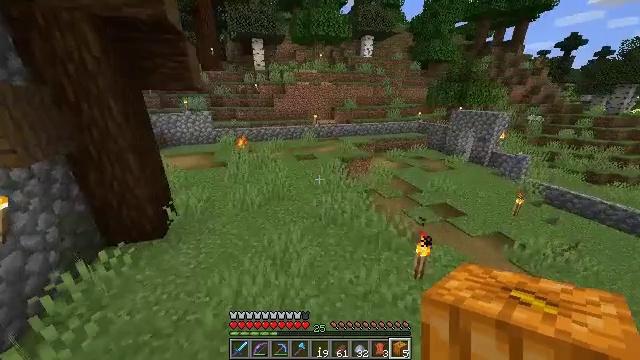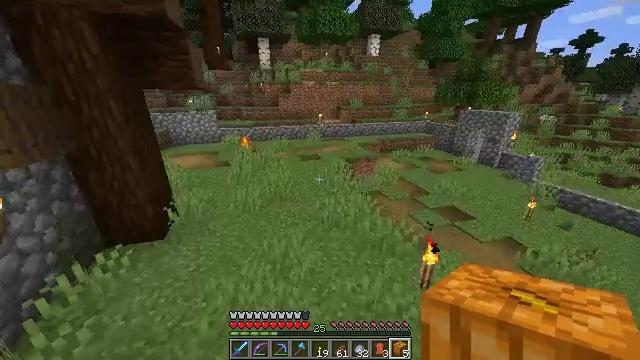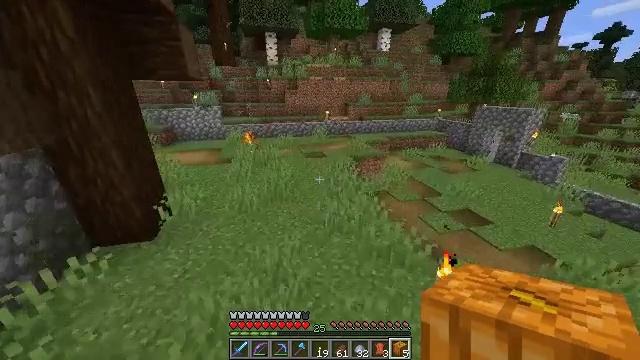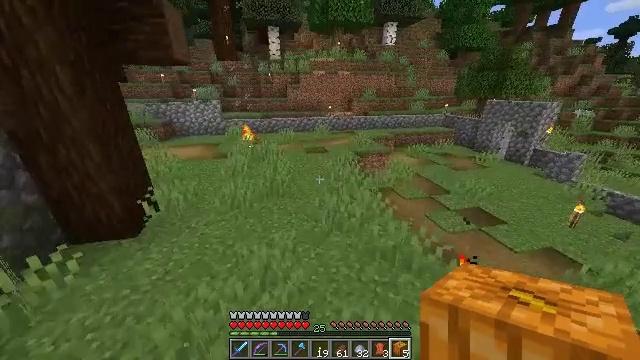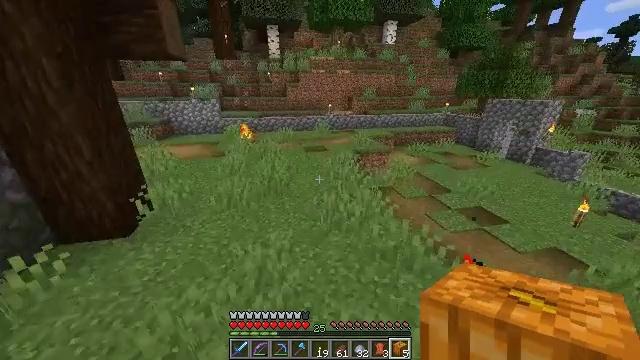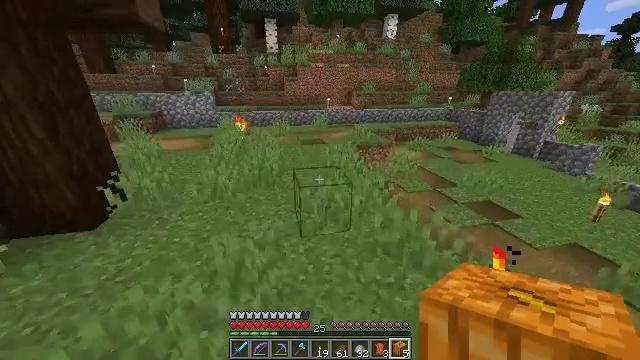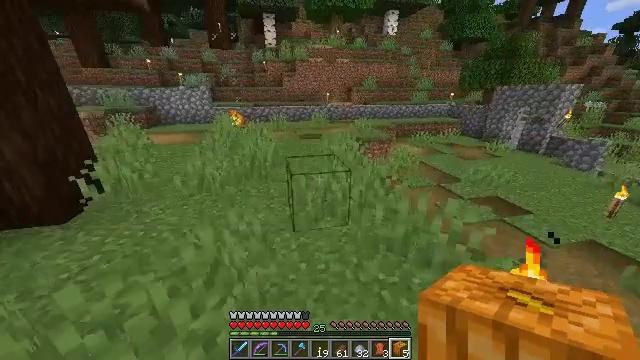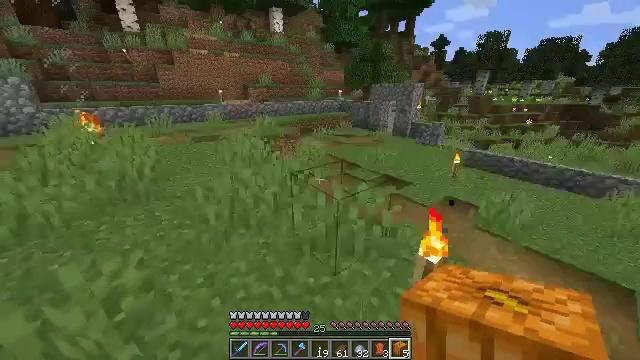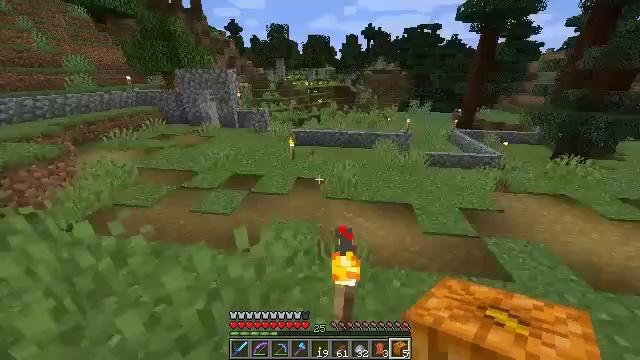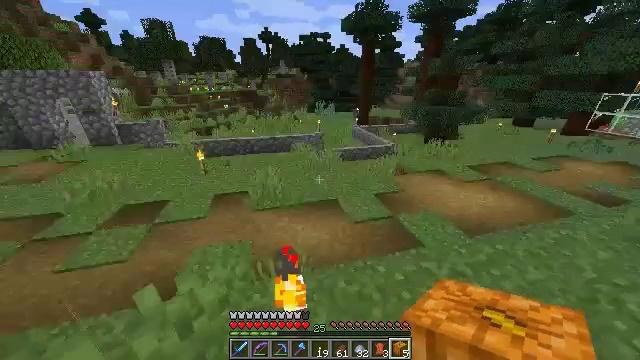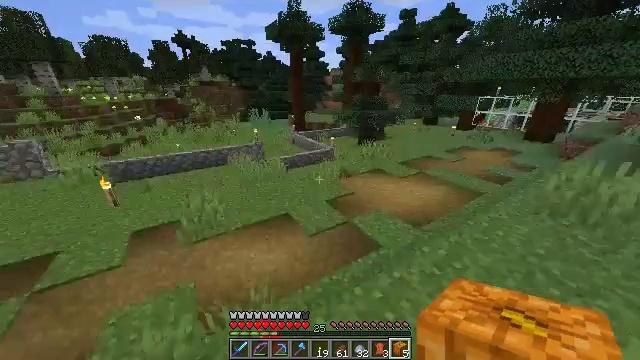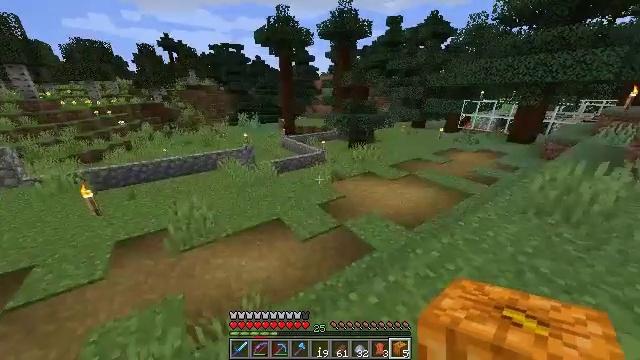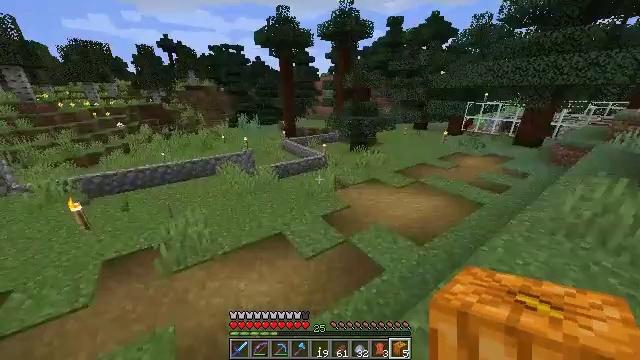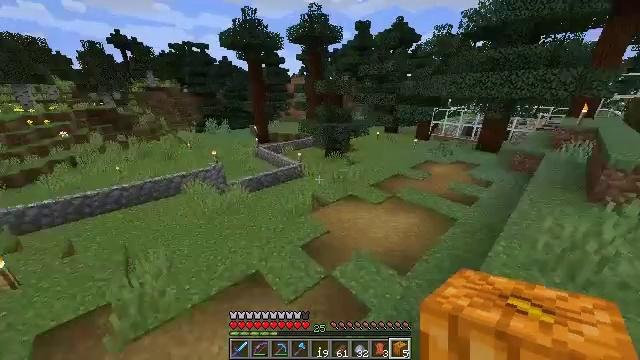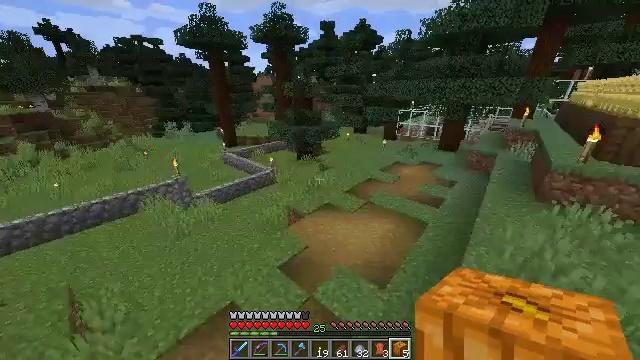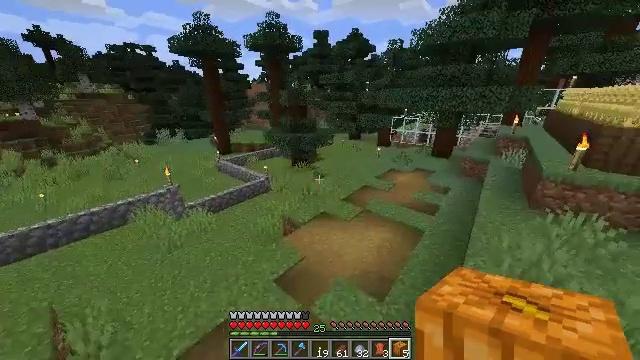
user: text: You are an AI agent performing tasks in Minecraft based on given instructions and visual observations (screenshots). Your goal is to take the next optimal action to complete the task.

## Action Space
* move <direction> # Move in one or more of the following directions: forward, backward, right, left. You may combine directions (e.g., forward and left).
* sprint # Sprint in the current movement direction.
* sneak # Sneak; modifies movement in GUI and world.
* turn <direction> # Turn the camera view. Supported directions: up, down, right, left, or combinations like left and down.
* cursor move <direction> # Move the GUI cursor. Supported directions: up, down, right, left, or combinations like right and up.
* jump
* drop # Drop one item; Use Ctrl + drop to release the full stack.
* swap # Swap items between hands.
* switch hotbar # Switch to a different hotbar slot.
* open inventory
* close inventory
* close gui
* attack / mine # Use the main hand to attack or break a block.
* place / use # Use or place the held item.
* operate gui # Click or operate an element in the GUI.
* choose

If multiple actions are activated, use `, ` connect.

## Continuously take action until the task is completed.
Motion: motion action
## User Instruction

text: Harvest potatoes.
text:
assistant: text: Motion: move forward, turn left
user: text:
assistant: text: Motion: move forward, turn left
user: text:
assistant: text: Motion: move forward, turn left
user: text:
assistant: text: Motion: move forward
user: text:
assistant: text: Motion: move forward
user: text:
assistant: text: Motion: move forward
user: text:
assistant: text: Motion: move forward, turn right
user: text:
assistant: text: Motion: move forward, turn right and down
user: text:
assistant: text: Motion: move forward, turn right
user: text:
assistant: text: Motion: move forward, turn right and up
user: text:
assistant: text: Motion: move forward, turn right
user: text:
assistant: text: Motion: move forward, jump
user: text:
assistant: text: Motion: move forward, turn right, jump
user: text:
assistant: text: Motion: move forward, turn right, jump
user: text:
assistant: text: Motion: move forward, turn right and up
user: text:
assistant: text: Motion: move forward
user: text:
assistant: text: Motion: move forward
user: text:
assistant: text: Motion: move forward
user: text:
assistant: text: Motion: move forward
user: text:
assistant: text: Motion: move forward, turn right and down
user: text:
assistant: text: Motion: move forward, turn right
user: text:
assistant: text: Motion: move forward, turn right and up
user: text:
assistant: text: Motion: move forward, turn right and up
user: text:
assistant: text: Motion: move forward
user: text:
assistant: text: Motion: move forward
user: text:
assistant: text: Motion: move forward, turn right
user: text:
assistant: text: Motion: move forward, turn right and up
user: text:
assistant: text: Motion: move forward, turn right
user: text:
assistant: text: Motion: move forward
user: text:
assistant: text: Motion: move forward